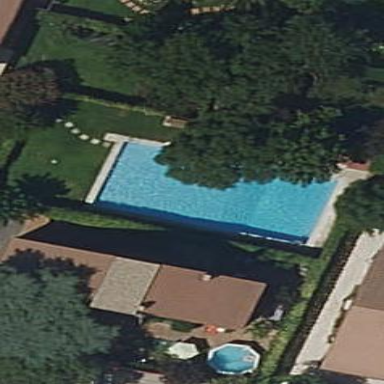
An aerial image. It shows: Swimming pool located in leisure land.